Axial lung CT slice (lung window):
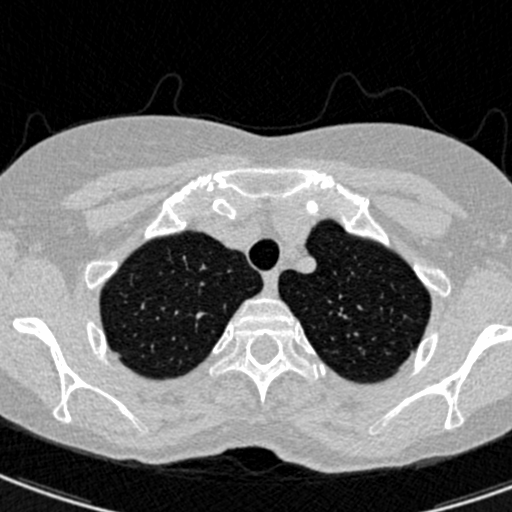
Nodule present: no